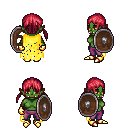
a pixel art fantasy rpg character, female body template, orc, green skin, yellow tattered cape, magenta pants, ruby red twin-tailed hairstyle, gold gloves, gold boots, shield, four views (front, back, left, right), 2x2 character sprite sheet, small pixel art, hard edges, no anti-aliasing